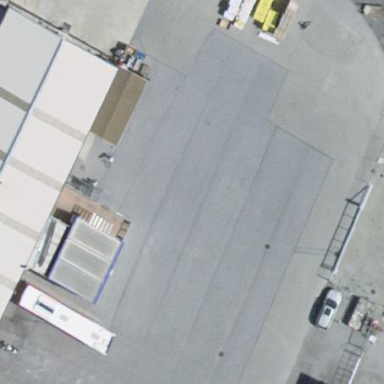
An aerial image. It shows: Commercial building.